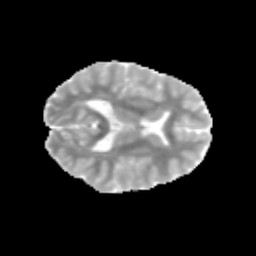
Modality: MD
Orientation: axial
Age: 12
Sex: female
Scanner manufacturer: siemens
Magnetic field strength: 3 T
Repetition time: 3.8 s
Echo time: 0.07 s